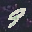
Label: 9